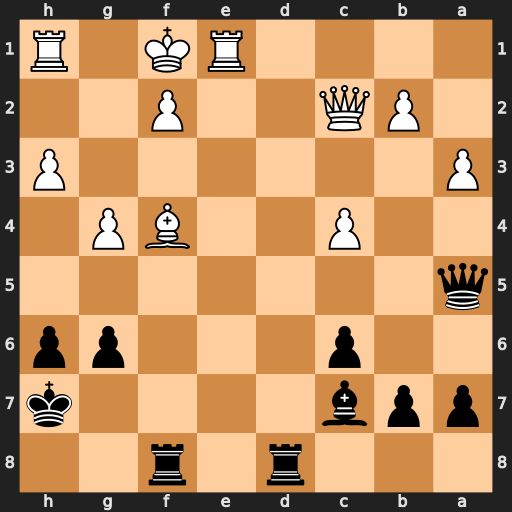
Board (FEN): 3r1r2/ppb4k/2p3pp/q7/2P2BP1/P6P/1PQ2P2/4RK1R
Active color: b
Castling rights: -
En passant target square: -
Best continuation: Rxf4 Re7+ Kh8